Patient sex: M
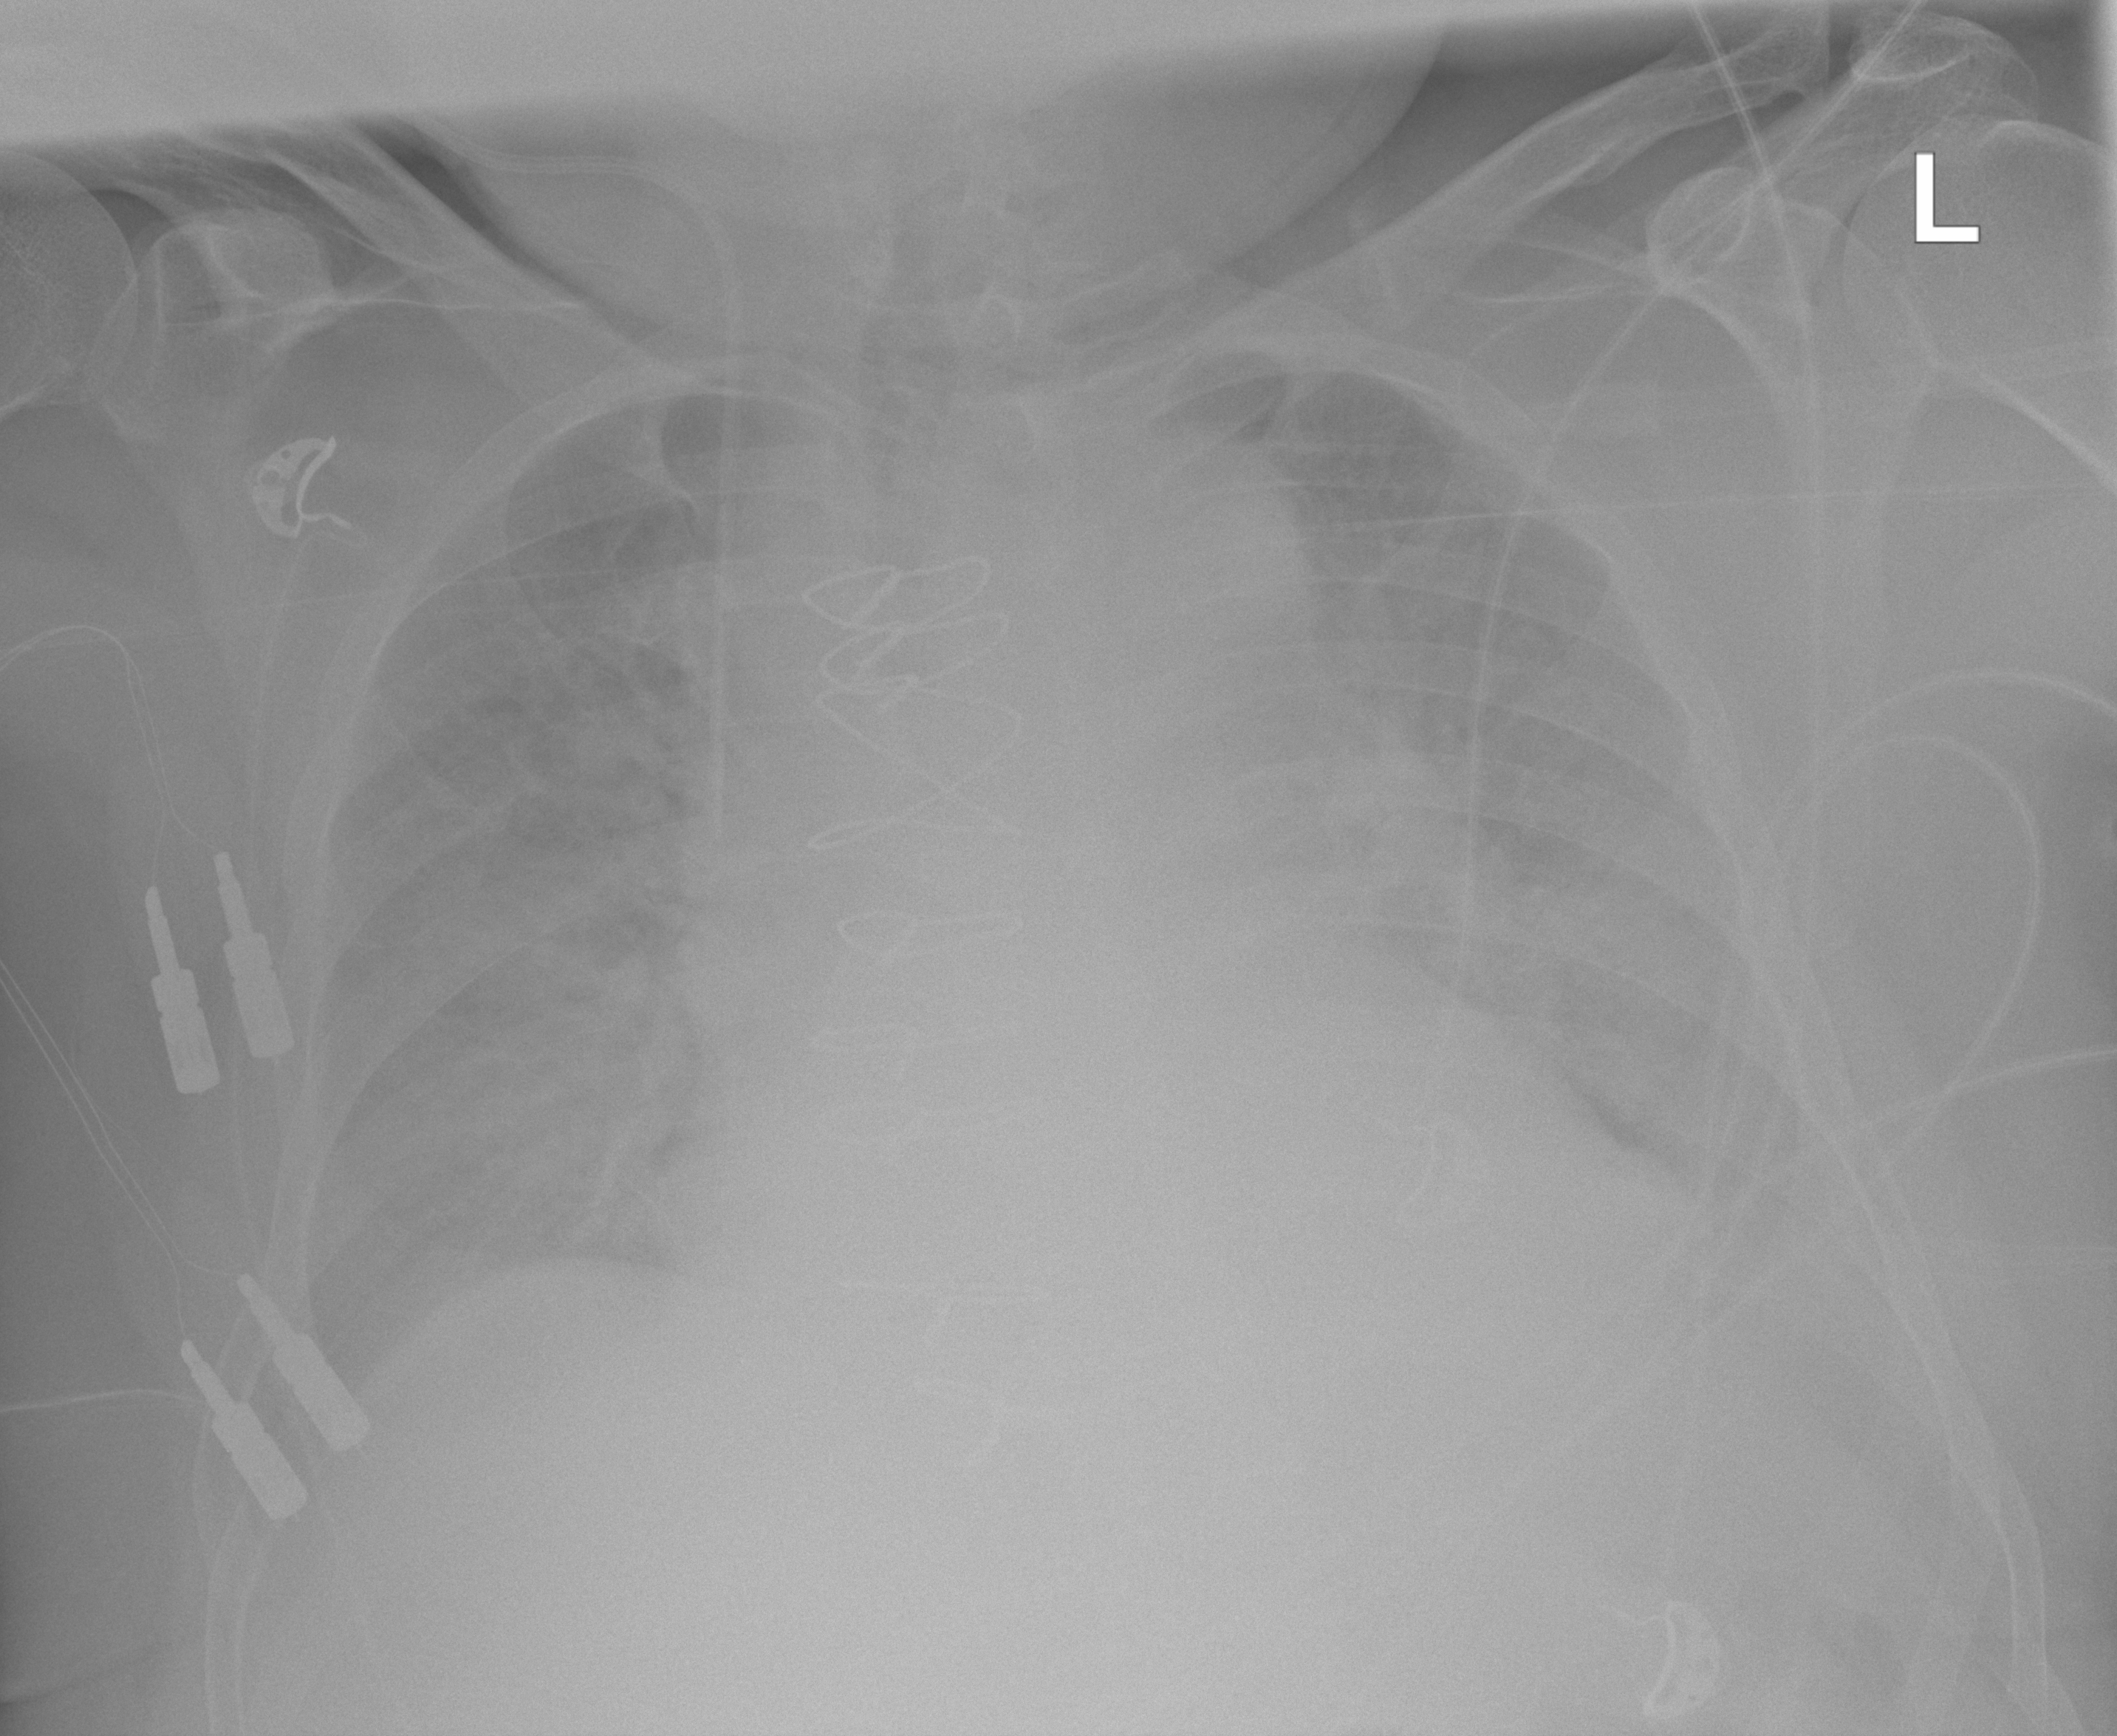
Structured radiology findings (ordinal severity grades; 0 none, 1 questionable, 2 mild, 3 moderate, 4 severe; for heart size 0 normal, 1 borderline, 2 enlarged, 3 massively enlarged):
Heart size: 2
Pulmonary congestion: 3
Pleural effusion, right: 2
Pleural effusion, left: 2
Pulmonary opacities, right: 2
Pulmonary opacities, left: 2
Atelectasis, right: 3
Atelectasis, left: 3